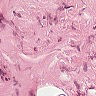
Metastatic tissue present: no